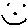
Label: smiley face